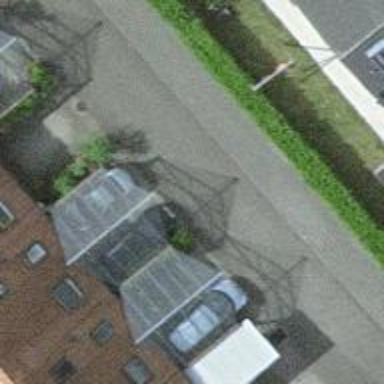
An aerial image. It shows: Carport structure.